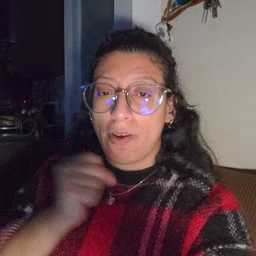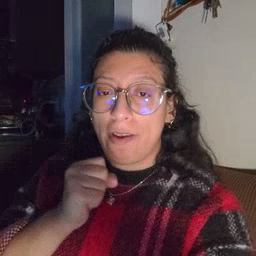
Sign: refrigerator